Question: I have a 'DetailsView' like this:
'''
<asp:DetailsView ID="detailsView1" runat="server"
DataSourceID="edsdetailsView" AutoGenerateRows="False" CssClass="pretty-table">
<Fields>
<asp:TemplateField HeaderText="Cliente">
<ItemTemplate>
<asp:Label ID="dw1Label2" runat="server" Text='<%# Bind("Clienti.NomeSocieta") %>'></asp:Label>
</ItemTemplate>
<EditItemTemplate>
<asp:DropDownList ID="ddlClienti" runat="server" SelectedValue='<%# Bind("IDCliente") %>'
Width="300" DataSourceID="EntityDataSourceClienti" DataTextField="NomeSocieta"
AutoPostBack="true" DataValueField='IDCliente'
onselectedindexchanged="ddlClienti_SelectedIndexChanged">
</asp:DropDownList>
</EditItemTemplate>
<InsertItemTemplate>
<asp:DropDownList ID="ddlClienti" runat="server" SelectedValue='<%# Bind("IDCliente") %>'
Width="300" DataSourceID="EntityDataSourceClienti" DataTextField="NomeSocieta"
AutoPostBack="true" DataValueField='IDCliente'
onselectedindexchanged="ddlClienti_SelectedIndexChanged">
</asp:DropDownList>
</InsertItemTemplate>
</asp:TemplateField>
<asp:TemplateField HeaderText="Contatto" SortExpression="IDContatto">
<ItemTemplate>
<asp:Label ID="Label6" runat="server" Text='<%# Bind("Contatti.Nome") %>'></asp:Label>
</ItemTemplate>
<EditItemTemplate>
<asp:DropDownList ID="ddlContatti" runat="server" SelectedValue='<%# Bind("IDContatto") %>'
Width="300px" DataSourceID="edsContatti" DataTextField="Nome"
DataValueField='IDContatto'>
</asp:DropDownList>
</EditItemTemplate>
<InsertItemTemplate>
<asp:DropDownList ID="ddlContatti" runat="server" SelectedValue='<%# Bind("IDContatto") %>'
Width="300" DataSourceID="edsContatti" DataTextField="Nome"
DataValueField='IDContatto'/>
</InsertItemTemplate>
</asp:TemplateField>
</Fields>
</asp:DetailsView>
'''
it has a field named 'Cliente' hooked up to an 'EntityDataSource':
'''
<asp:EntityDataSource ID="EntityDataSourceClienti" runat="server" ConnectionString="name=SalesPortalEntities"
DefaultContainerName="SalesPortalEntities" EnableFlattening="False" EntitySetName="Clienti"
OrderBy="it.NomeSocieta" EntityTypeFilter="Clienti">
</asp:EntityDataSource>
'''
and I'd like to change another field, 'Contatto', when I change the selection of the 'Cliente' field. The 'EntityDataSource' for 'Contatto' is:
'''
<asp:EntityDataSource ID="edsContatti" runat="server" ConnectionString="name=SalesPortalEntities"
DefaultContainerName="SalesPortalEntities" EnableFlattening="False" EntitySetName="Contatti"
Where="it.IDAzienda=@IDClienteFromDdl">
<WhereParameters>
<asp:Parameter Name="IDClienteFromDdl" Type="Int32"/>
</WhereParameters>
</asp:EntityDataSource>
'''
Also, for completeness this is the 'EntityDataSource' for the 'DetailsView1':
'''
<asp:EntityDataSource ID="edsdetailsView" runat="server" Include="Categorie,Commerciali,Clienti,Contatti"
ConnectionString="name=SalesPortalEntities" OnInserting="UpdateDataSource" DefaultContainerName="SalesPortalEntities"
EnableDelete="True" EnableFlattening="False" EnableInsert="True" EnableUpdate="True"
EntitySetName="PianificazioneIncontri" Where="it.IDPianificazione = @IDPianificazione AND ((it.Obsoleto=false AND it.ApprovazioneModifica=false AND it.ApprovazioneEliminazione=false) OR (@GruppoAdmin='1' AND it.Obsoleto=false))"
OnUpdating="edsdetailsView_Updating">
<WhereParameters>
<asp:ControlParameter ControlID="GridView1" Name="IDPianificazione" PropertyName="SelectedValue" Type="Int32" />
<asp:Parameter Name="GruppoAdmin" Type="String" />
</WhereParameters>
</asp:EntityDataSource>
'''
the code-behind is:
'''
protected void ddlClienti_SelectedIndexChanged(object sender, EventArgs e)
{
edsContatti.WhereParameters[0].DefaultValue = ((DropDownList)sender).SelectedValue;
}
'''
How do I hook 'ddlContatti' up to 'ddlClienti' in 'DetailsView1''s insert and edit modes?
Below is a screenshot of the details view:

Thanks in advance.
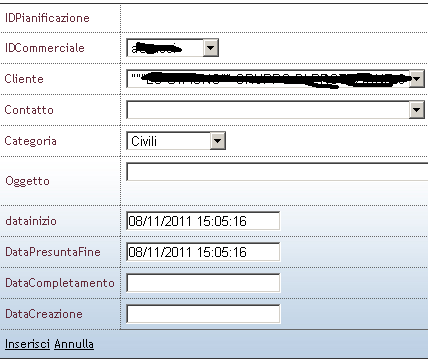
Answer: One more try here, and then I will quit wasting your time if this doesn't work =)
'''
protected void ddlClienti_SelectedIndexChanged(object sender, EventArgs e)
{
edsContatti.WhereParameters[0].DefaultValue = ((DropDownList)sender).SelectedValue;
// Call DataBind to reload the DataSource based on the new WHERE clause
edsContatti.DataBind();
// Since you're using a DetailsView, you have to find the nested control within it
DropDownList ddlContatti = (DropDownList)DetailsView1.FindControl("ddlConcatti");
// And then call DataBind on it as well
detailsView1.DataBind();
}
'''